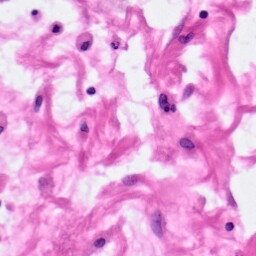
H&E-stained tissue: Pancreatic